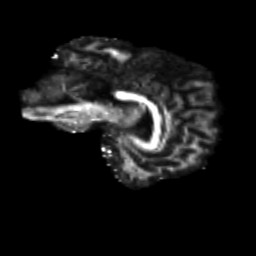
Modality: FA
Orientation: sagittal
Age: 53
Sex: male
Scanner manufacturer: siemens
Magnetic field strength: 3 T
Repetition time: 4.71 s
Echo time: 0.0906 s